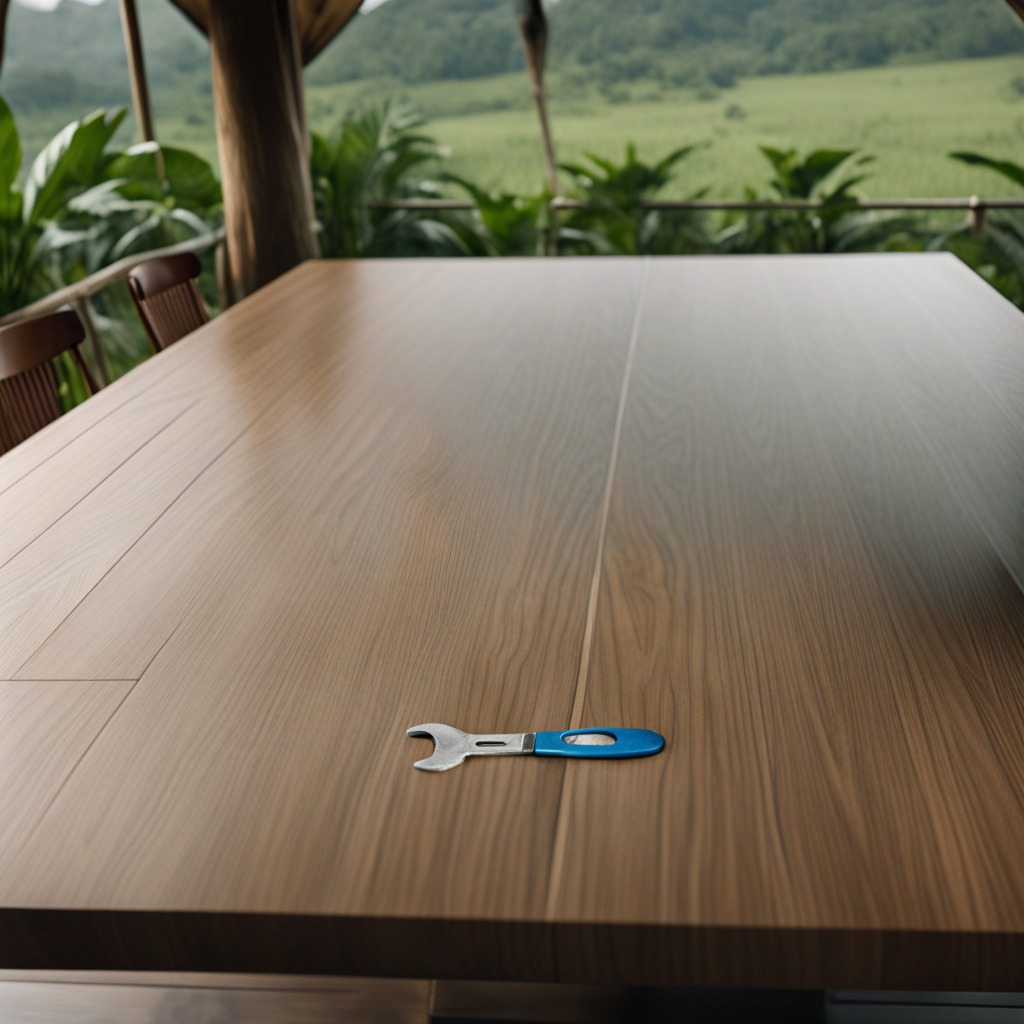
An wrench is lying on a wooden table inside a jungle field workshop tent humid ambient light worn but